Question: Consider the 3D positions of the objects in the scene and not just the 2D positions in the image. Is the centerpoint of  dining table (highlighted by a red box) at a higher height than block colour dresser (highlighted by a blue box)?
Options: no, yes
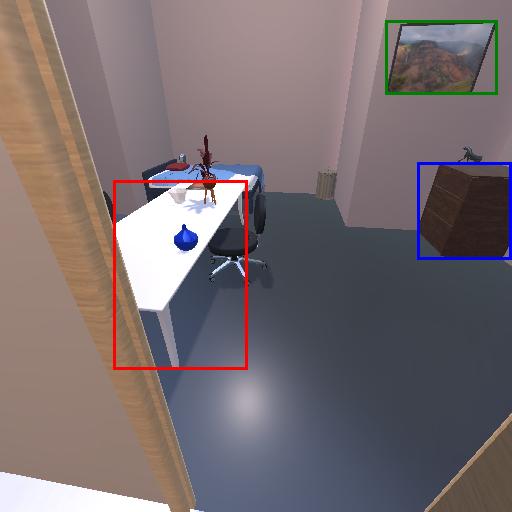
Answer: no